Interaction volume radius: 5 \u00c5
Interaction volume height: 25 \u00c5
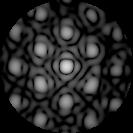
Disorder parameter: 0.324